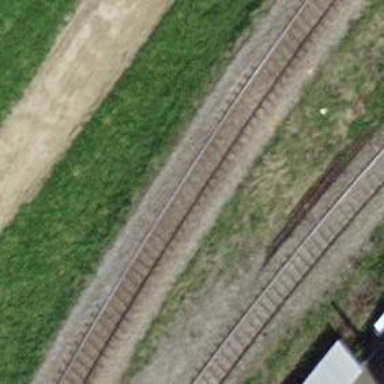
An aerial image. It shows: Rail spur service.